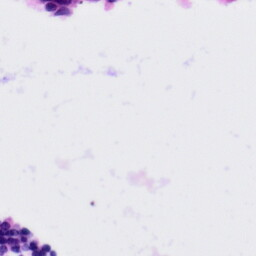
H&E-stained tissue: Tonsil